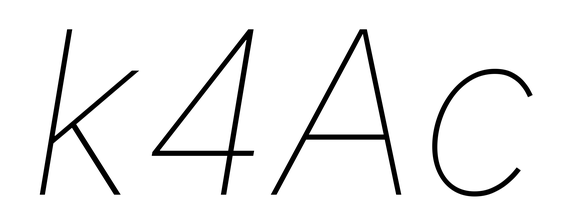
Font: Inter-Italic_Thin_Italic